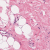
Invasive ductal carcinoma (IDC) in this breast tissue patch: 0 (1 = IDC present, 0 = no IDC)